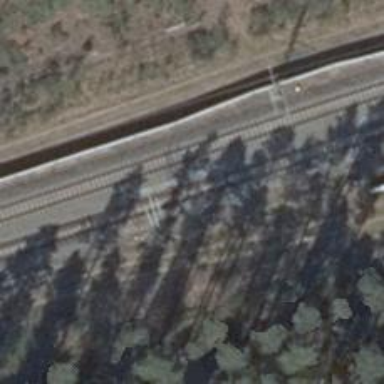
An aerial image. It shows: Railway switch with the turnout pointing to the right.